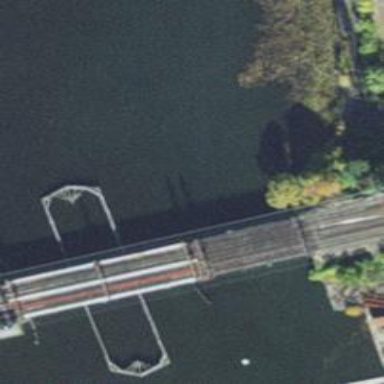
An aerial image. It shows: Bridge over railway with electrified contact lines.